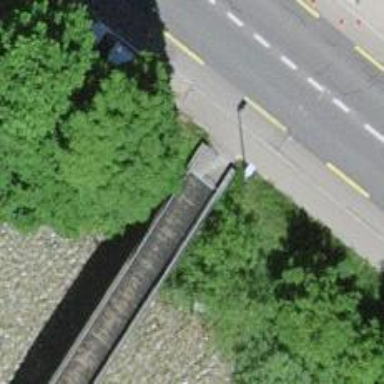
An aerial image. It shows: Cycle barrier.